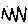
Label: zigzag